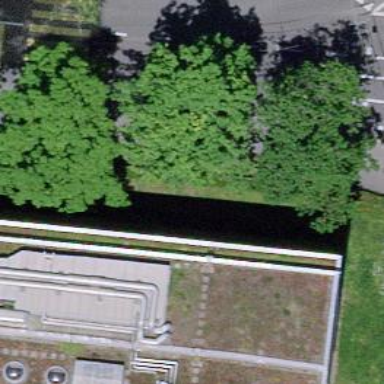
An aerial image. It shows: Avenue lined with trees.